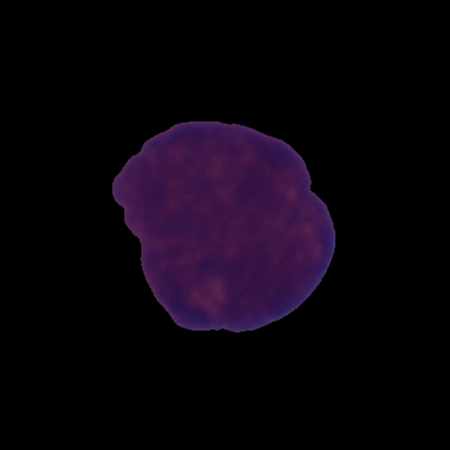
Label: cancer